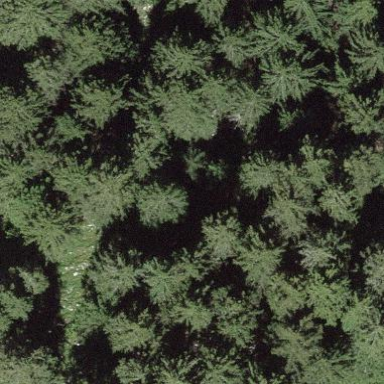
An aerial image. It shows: Forest area.